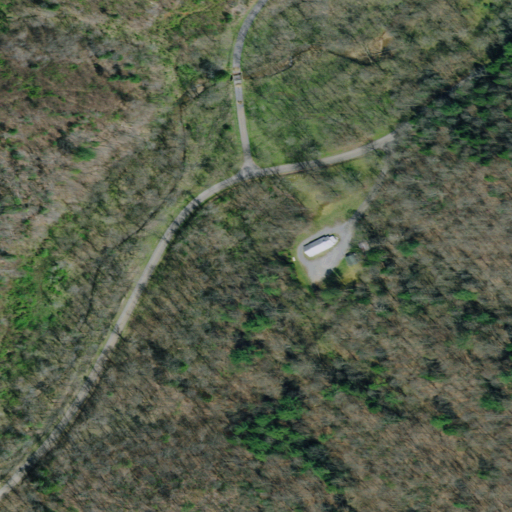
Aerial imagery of valley in Tennessee named Number Ten Hollow containing deciduous forest, open development, shrub, medium intensity development, mixed forest, and grassland